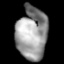
Tissue: lung
Cell type: Epithelial cells
Senescence score: 0.1548
Nuclear area (px): 1589
Mean DAPI intensity: 151.994